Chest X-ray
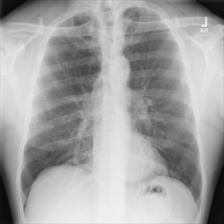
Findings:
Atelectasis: negative
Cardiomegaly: negative
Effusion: negative
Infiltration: negative
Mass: negative
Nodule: negative
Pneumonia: negative
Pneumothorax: negative
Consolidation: negative
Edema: negative
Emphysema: negative
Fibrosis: negative
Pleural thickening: negative
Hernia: negative